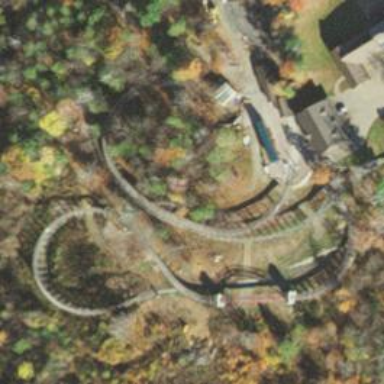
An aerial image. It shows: Miniature railway bridge.